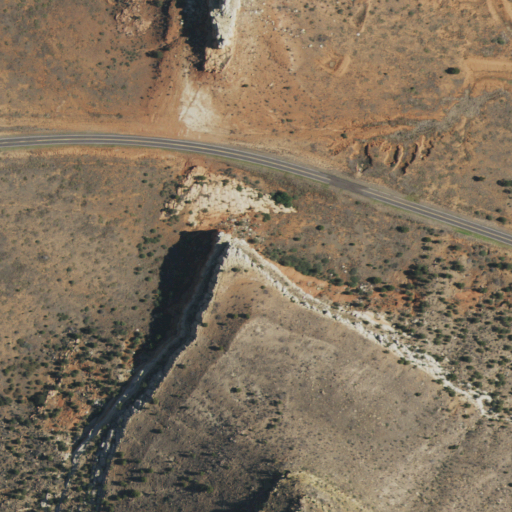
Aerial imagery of slope(s) in New Mexico named Shiprock containing shrub, open development, low intensity development, grassland, and medium intensity development